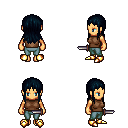
a pixel art fantasy rpg character, female body template, human, tanned skin, brown sleeveless shirt, teal pants, raven unkempt hairstyle, gold boots, dagger, four views (front, back, left, right), 2x2 character sprite sheet, small pixel art, hard edges, no anti-aliasing